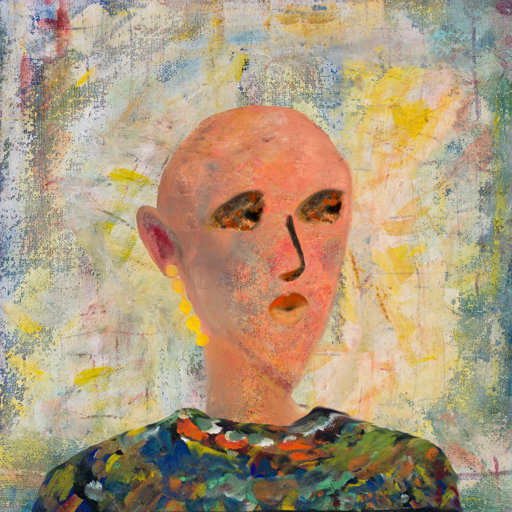
Background: Irani, Head And Neck Side: Irani, Face Side: Gypsy_Queen, Bust: An_Impression, Hair Side: Blank, Head Accessory: Blank, Second Necklace: Blank, Necklace: Blank, Baby: Blank